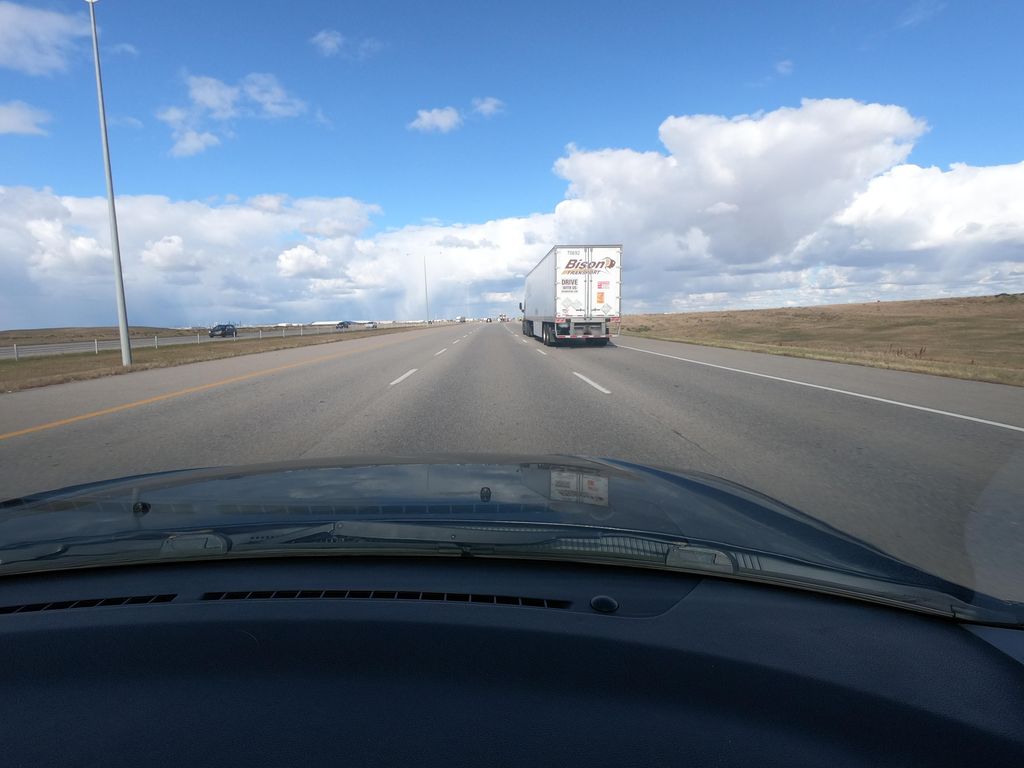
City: calgary